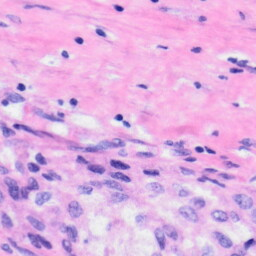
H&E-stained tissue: Liver